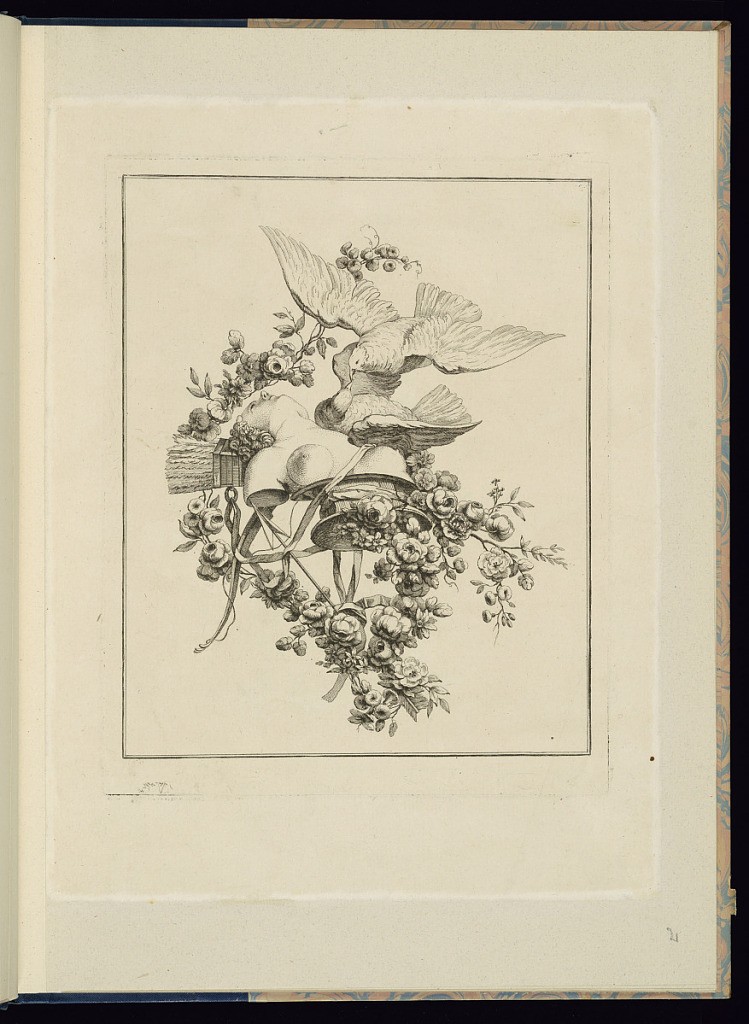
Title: Trophy Design
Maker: Louis Denis Fossier, French, 1744 – 1781
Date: ca. 1765
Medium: Etching on laid paper
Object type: Print
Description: Ornamental trophy design featuring flowers, birds, ribbons, bow, quiver of arrows, and a female portrait bust.